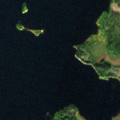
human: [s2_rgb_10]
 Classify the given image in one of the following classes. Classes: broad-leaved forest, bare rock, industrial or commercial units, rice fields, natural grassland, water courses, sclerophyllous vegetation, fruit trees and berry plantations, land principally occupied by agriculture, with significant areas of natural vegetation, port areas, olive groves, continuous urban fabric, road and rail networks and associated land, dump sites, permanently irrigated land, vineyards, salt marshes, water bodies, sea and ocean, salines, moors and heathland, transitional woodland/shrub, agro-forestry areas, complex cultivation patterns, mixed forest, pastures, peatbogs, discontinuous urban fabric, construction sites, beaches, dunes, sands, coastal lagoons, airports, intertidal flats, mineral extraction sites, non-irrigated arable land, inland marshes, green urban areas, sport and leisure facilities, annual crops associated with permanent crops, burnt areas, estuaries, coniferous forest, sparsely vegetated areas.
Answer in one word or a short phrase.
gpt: coniferous forest, mixed forest, water bodies